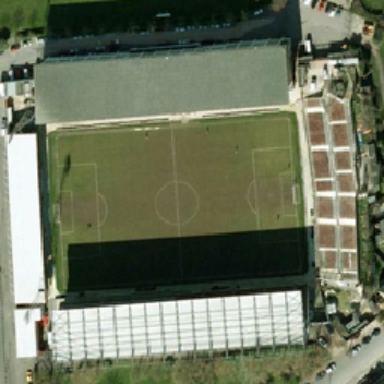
Several boys were playing on the football field of the stadium the white roof cast a huge shadow on him .